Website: lowes
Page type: customer-info-address
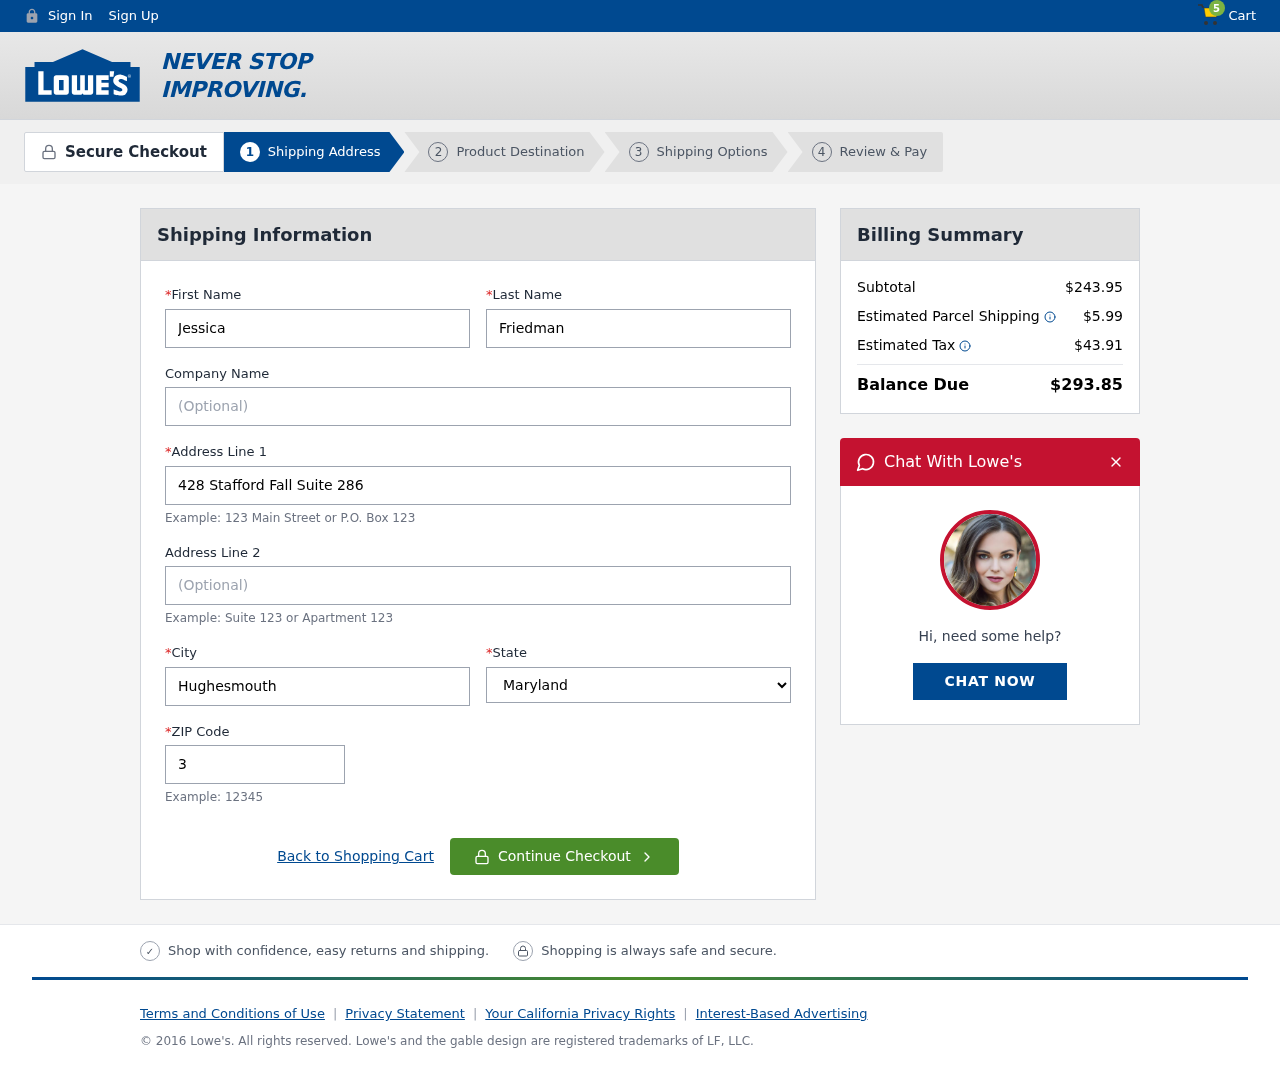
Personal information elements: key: PII_CITY
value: Hughesmouth
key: PII_FIRSTNAME
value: Jessica
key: PII_LASTNAME
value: Friedman
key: PII_POSTCODE
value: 33835
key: PII_STATE
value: Maryland
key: PII_STREET
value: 428 Stafford Fall Suite 286
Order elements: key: ORDER_NUM_ITEMS
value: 5
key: ORDER_SUBTOTAL
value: $243.95
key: ORDER_SHIPPING_COST
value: $5.99
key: ORDER_TAX
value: $43.91
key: ORDER_TOTAL
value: $293.85